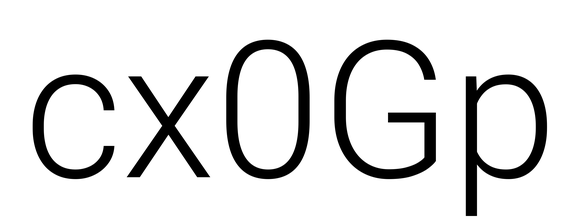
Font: Roboto_Light